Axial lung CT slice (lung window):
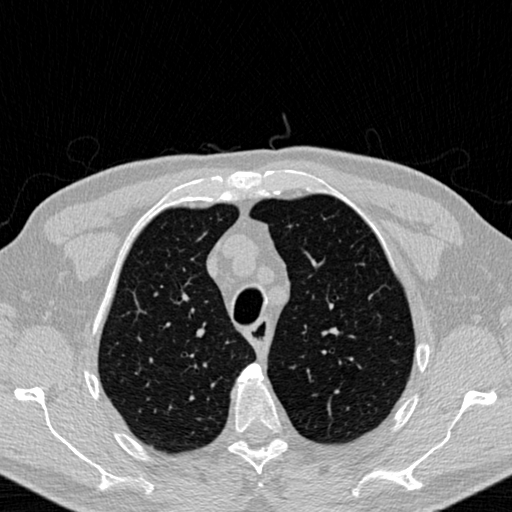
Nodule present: no